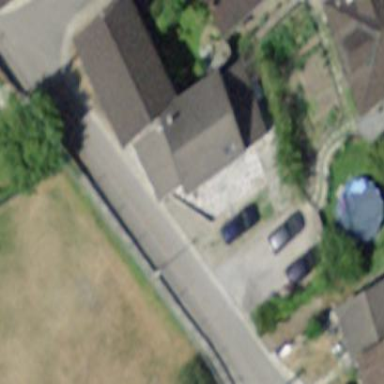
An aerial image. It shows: Simple and straightforward house.